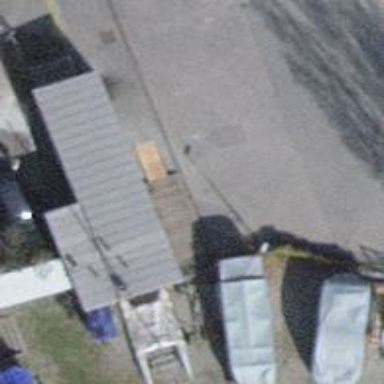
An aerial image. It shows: Toilets.